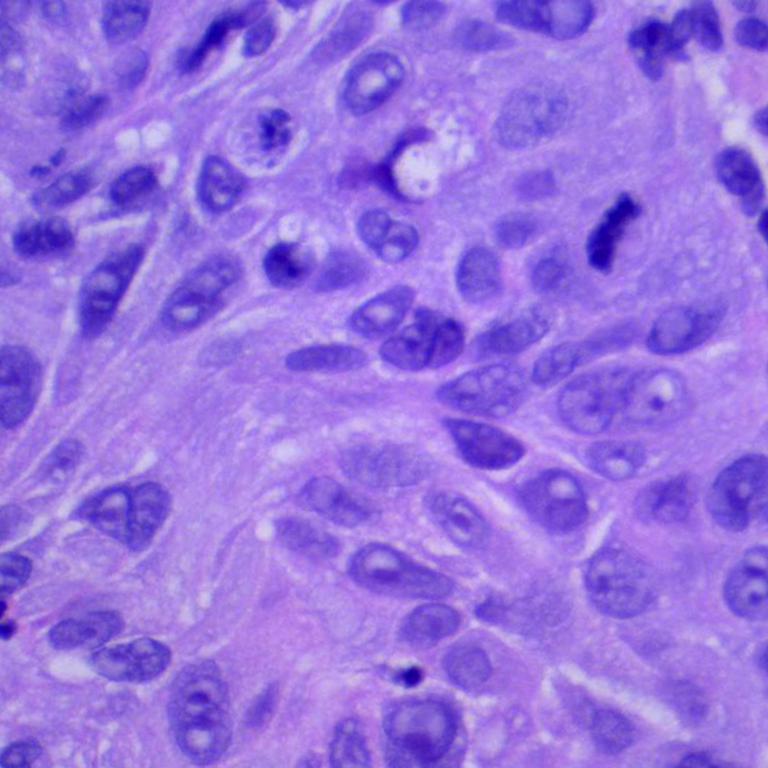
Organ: lung
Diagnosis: squamous carcinomas